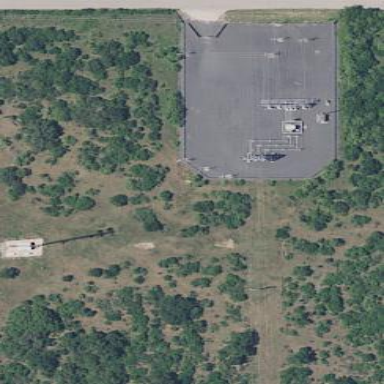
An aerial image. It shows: Outdoor distribution substation protected by fence.